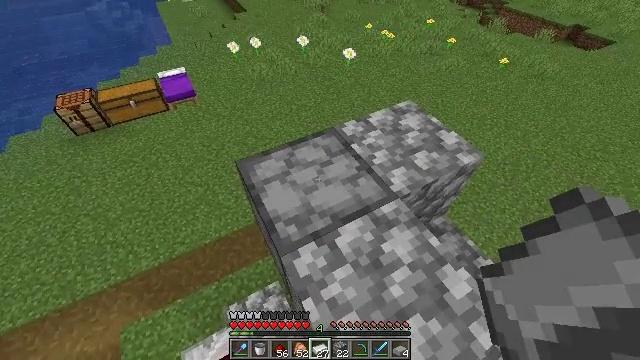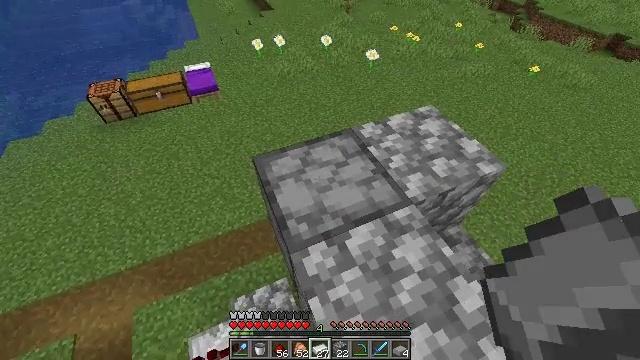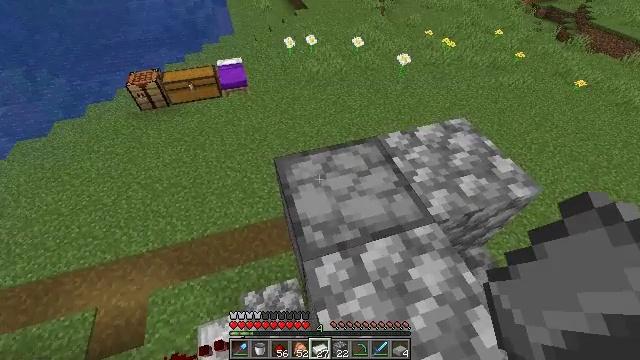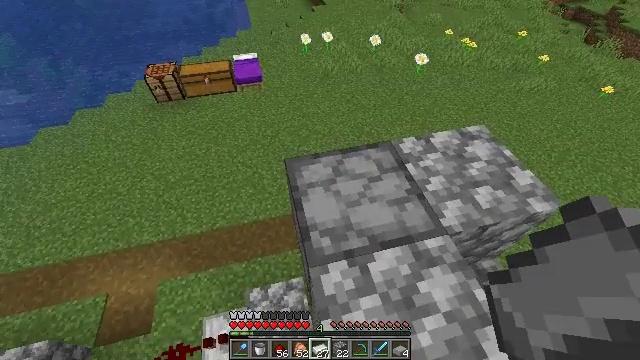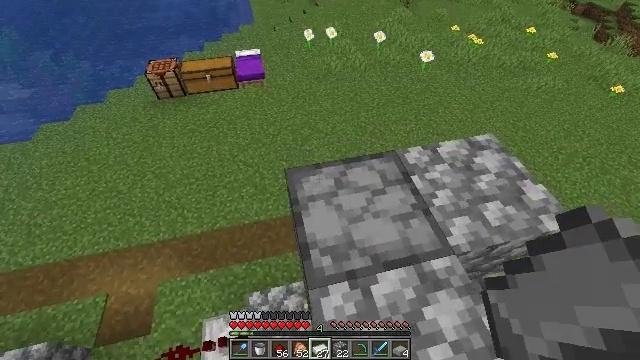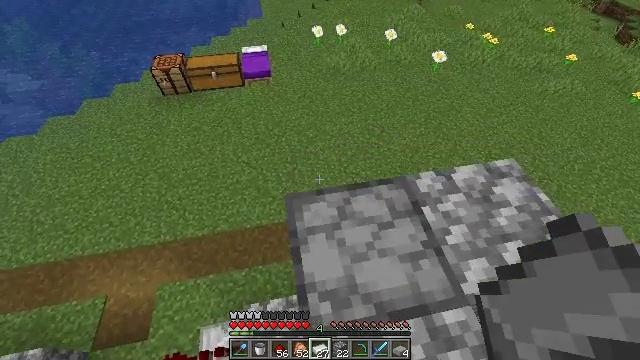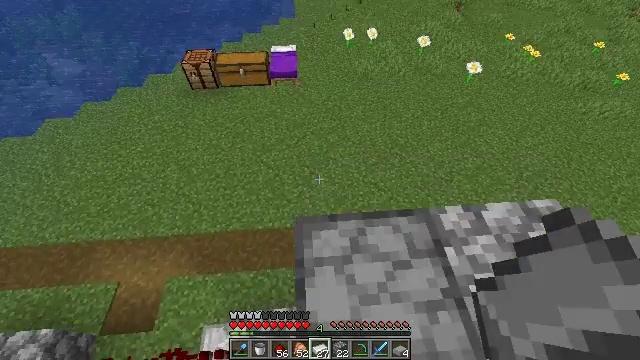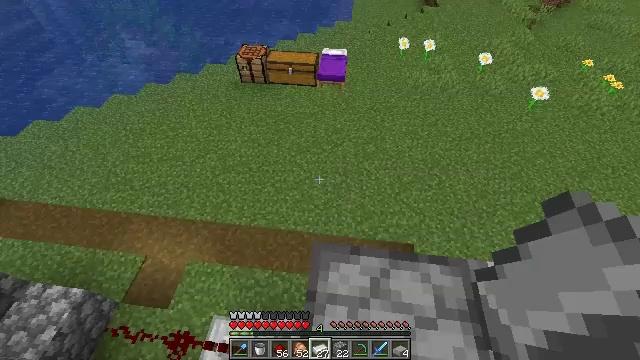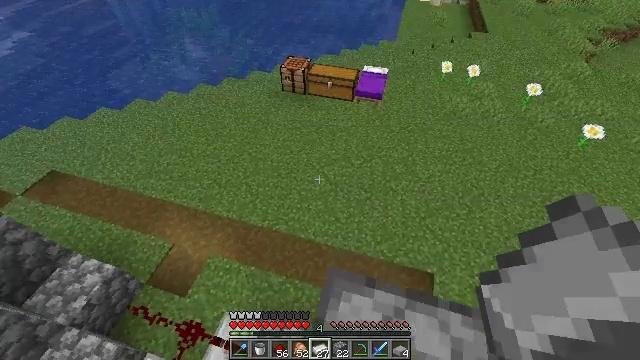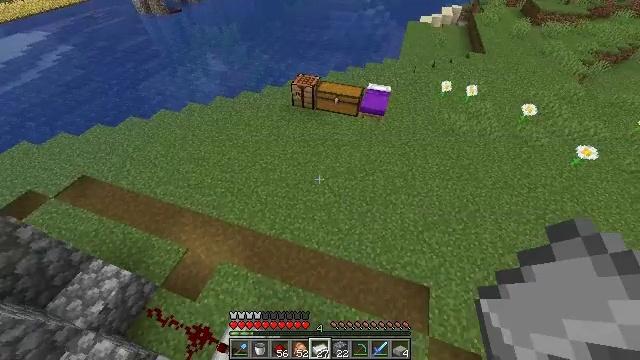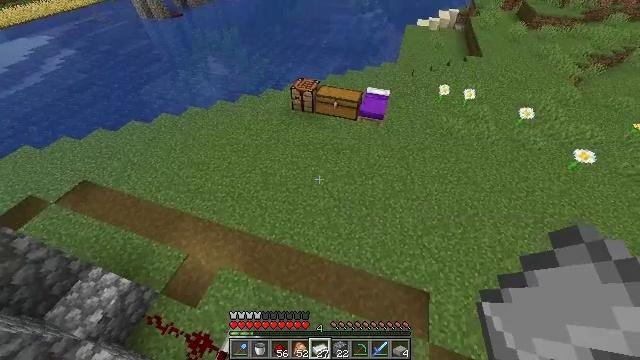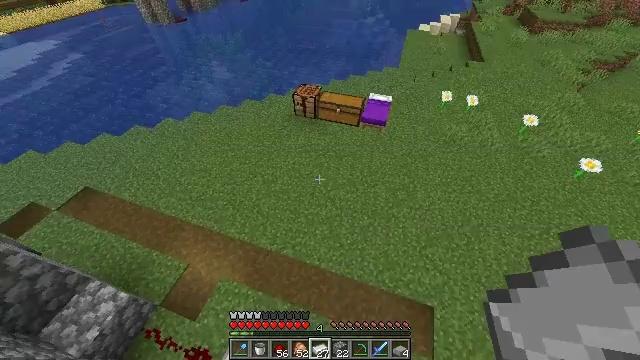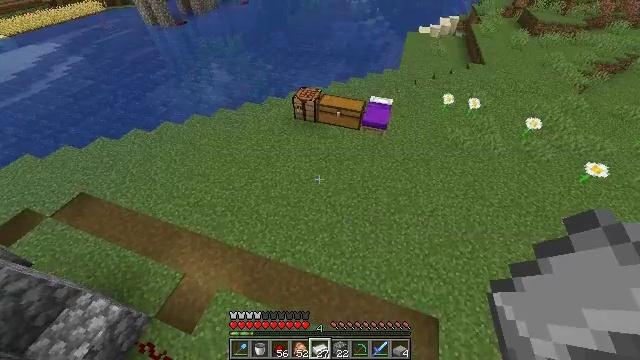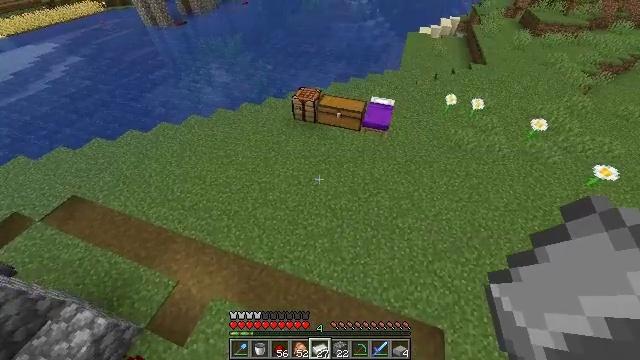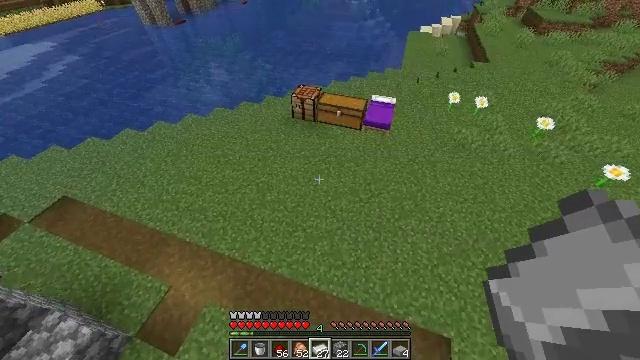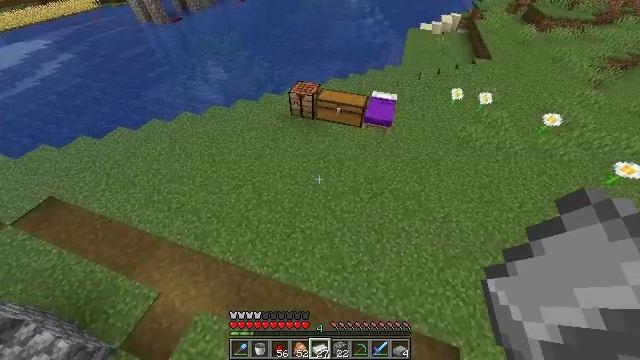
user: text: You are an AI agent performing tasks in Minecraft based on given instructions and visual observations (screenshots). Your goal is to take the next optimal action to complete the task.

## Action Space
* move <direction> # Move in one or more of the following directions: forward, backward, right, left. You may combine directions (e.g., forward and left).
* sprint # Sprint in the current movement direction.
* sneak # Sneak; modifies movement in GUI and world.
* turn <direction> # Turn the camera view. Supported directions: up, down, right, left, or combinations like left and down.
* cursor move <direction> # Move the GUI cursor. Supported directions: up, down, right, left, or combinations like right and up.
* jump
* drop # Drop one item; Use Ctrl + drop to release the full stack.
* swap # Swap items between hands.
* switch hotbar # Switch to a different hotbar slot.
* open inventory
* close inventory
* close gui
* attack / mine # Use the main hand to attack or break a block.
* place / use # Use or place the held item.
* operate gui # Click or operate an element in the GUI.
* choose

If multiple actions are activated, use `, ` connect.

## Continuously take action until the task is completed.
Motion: motion action
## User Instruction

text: Craft a hopper with the required materials.
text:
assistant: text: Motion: turn left
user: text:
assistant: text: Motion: move forward, turn left
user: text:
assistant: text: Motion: move forward, turn left
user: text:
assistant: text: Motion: move forward
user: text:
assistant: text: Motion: move forward, turn left and down
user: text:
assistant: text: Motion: move forward, turn left
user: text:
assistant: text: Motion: move forward, sprint, turn left
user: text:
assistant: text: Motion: move forward, sprint, turn left and up
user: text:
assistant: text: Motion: move forward, sprint, turn left
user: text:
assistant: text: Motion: move forward
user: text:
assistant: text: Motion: move forward
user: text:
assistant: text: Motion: move forward
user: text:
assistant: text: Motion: move forward, sprint
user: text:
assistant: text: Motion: move forward, sprint
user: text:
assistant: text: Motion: move forward, sprint
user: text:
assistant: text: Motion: move forward, turn up
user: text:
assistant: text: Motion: move forward, turn left and up
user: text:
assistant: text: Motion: move forward, sprint, turn left and up
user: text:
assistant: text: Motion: move forward, sprint, turn up
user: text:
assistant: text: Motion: move forward, sprint, turn up
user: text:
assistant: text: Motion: move forward, turn left and up
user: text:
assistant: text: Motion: move forward, turn up
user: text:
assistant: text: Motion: move forward, sprint, turn up
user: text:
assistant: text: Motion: move forward, sprint, turn up
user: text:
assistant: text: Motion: move forward, sprint
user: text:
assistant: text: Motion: move forward, sprint
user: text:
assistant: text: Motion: move forward
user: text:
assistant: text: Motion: move forward
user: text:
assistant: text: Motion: move forward, sprint
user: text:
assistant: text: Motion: move forward, sprint